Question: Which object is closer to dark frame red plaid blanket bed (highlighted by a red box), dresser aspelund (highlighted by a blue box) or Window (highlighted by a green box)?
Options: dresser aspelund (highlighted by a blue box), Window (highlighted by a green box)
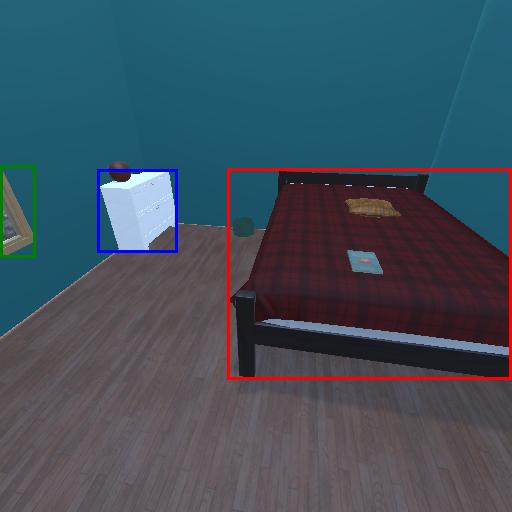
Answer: dresser aspelund (highlighted by a blue box)